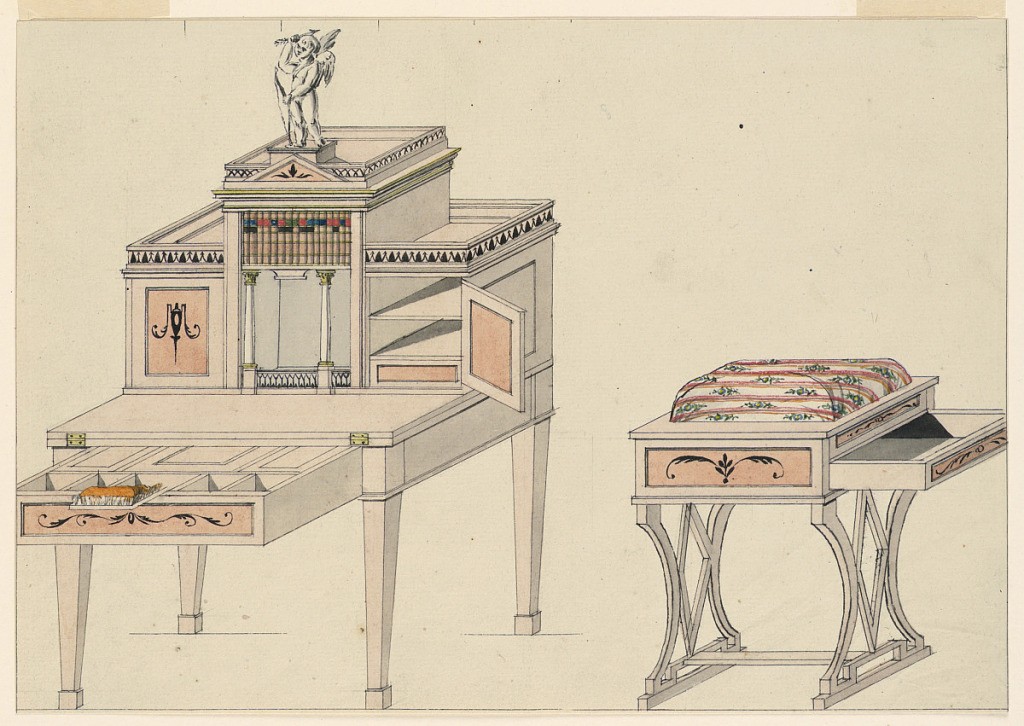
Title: Designs for a Mechanical Desk and Sewing Table
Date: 1805
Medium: Pen and ink, brush and watercolor on paper
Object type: Drawing
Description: At left, a desk with cabinets and fitted drawer, seen in isometric projection. A statue of Cupid crowns the central bay. At right, a sewing table with upholstered cushion top and drawer, also shown in isometric projection.